Interaction volume radius: 10 \u00c5
Interaction volume height: 25 \u00c5
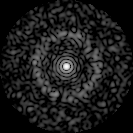
Disorder parameter: 0.8368